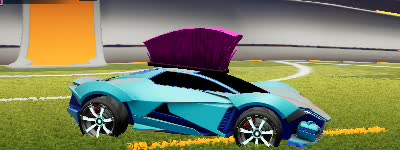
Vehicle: werewolf